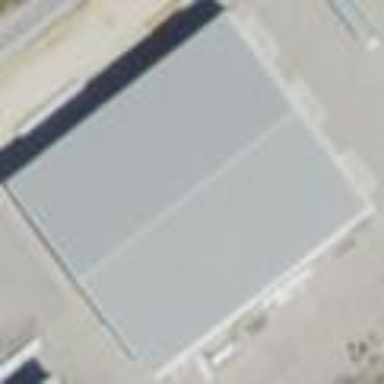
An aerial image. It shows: Industrial building.